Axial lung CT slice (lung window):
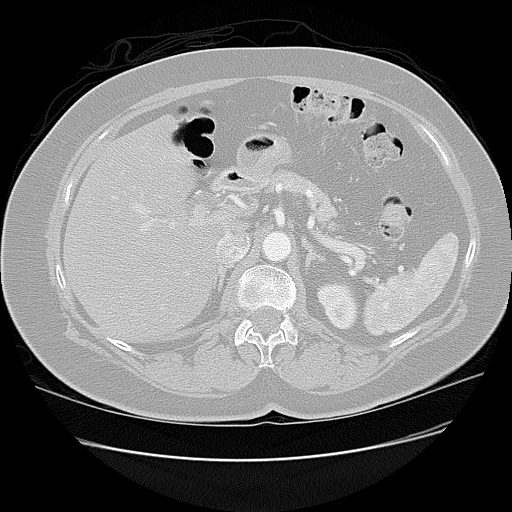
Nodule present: no